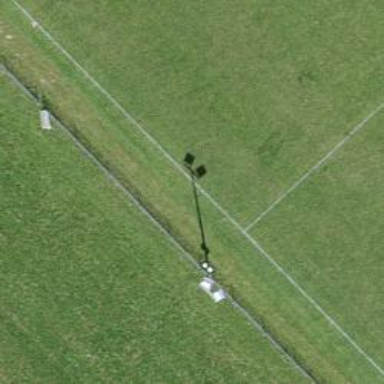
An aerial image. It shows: Mast structure.